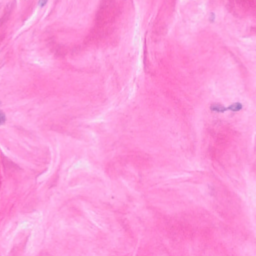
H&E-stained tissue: Breast